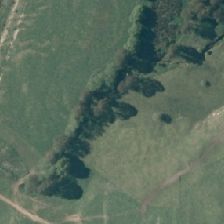
Land cover: deciduous_hardwood